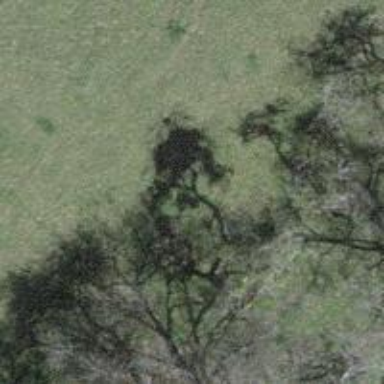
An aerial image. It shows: Agricultural area with broadleaved deciduous trees.